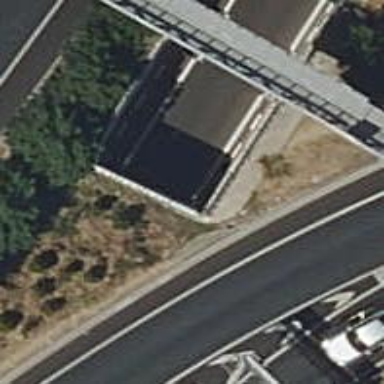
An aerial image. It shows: Motorway link.